Question: Count the number of objects in the diagram.
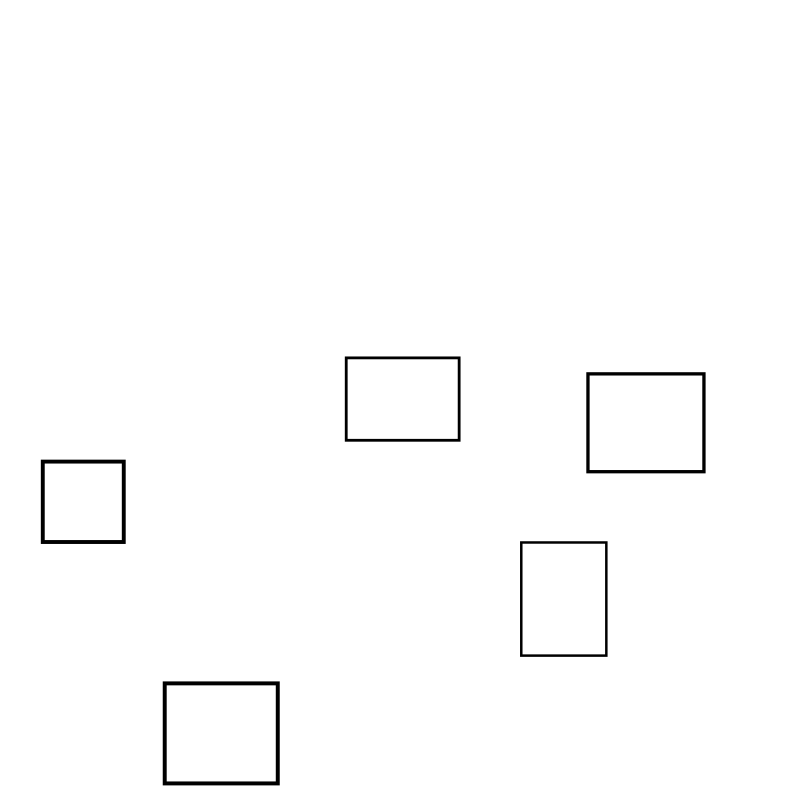
Answer: 5